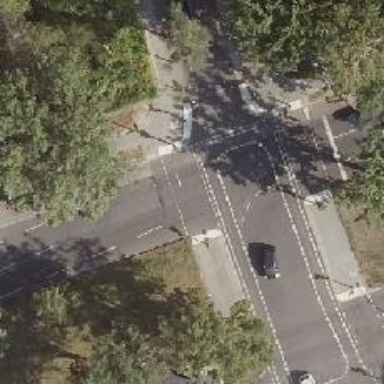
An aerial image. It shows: Asphalt road with primary highway designation. There is cycle track on the right side.